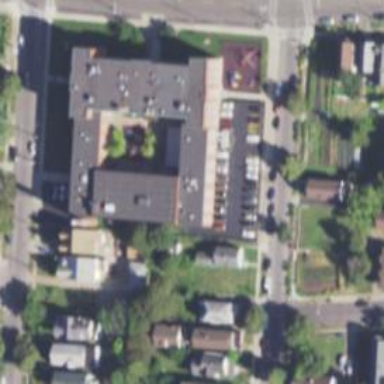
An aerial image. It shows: School.